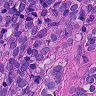
Metastatic tissue present: yes